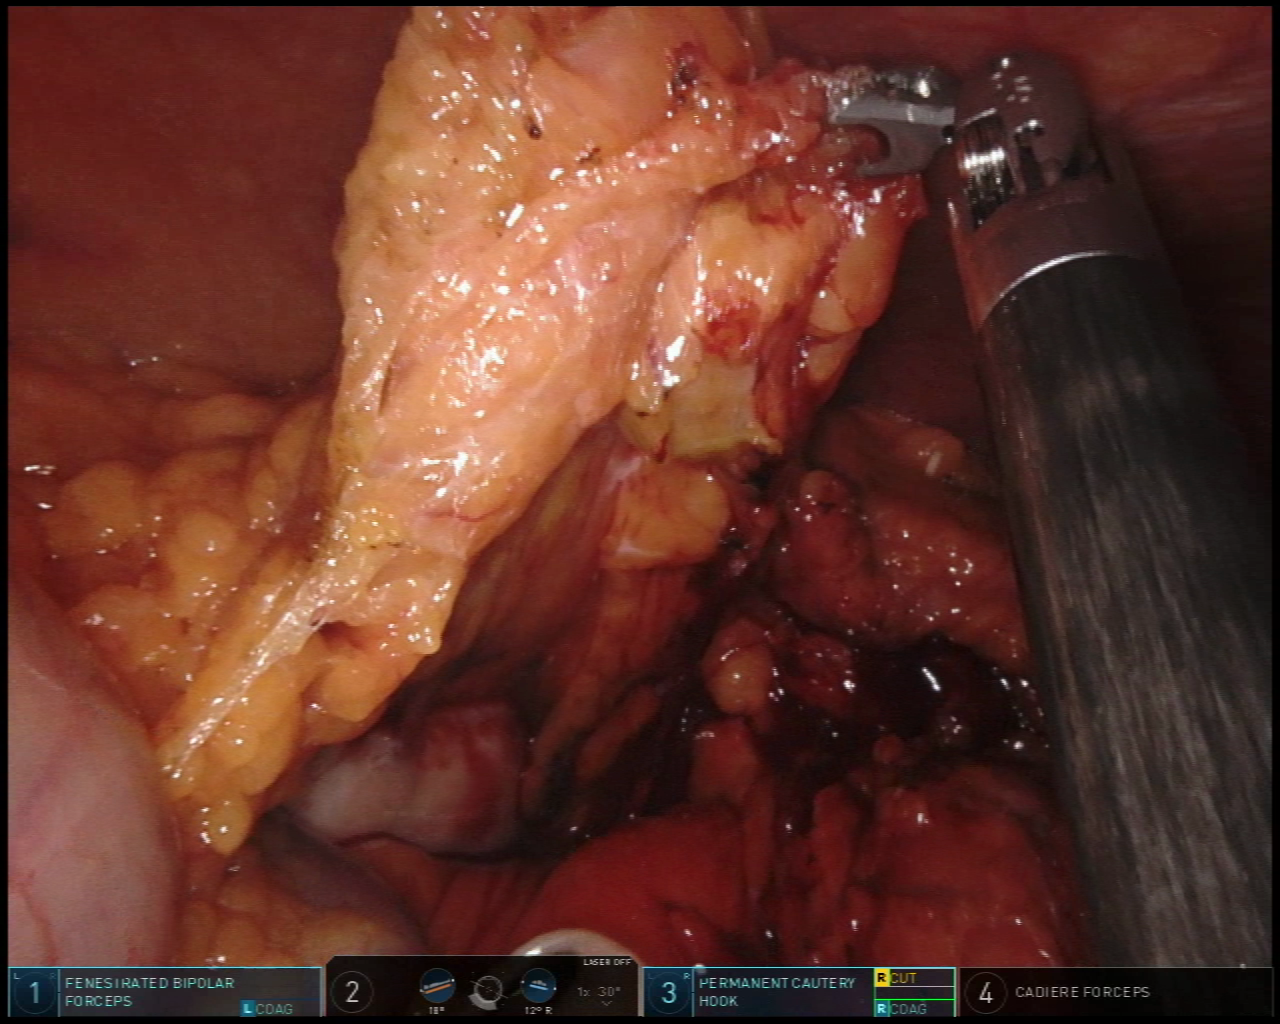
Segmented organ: stomach
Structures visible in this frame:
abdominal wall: yes
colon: yes
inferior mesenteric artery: no
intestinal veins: no
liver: no
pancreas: no
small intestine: no
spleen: no
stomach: yes
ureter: no
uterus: no
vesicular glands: no